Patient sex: F
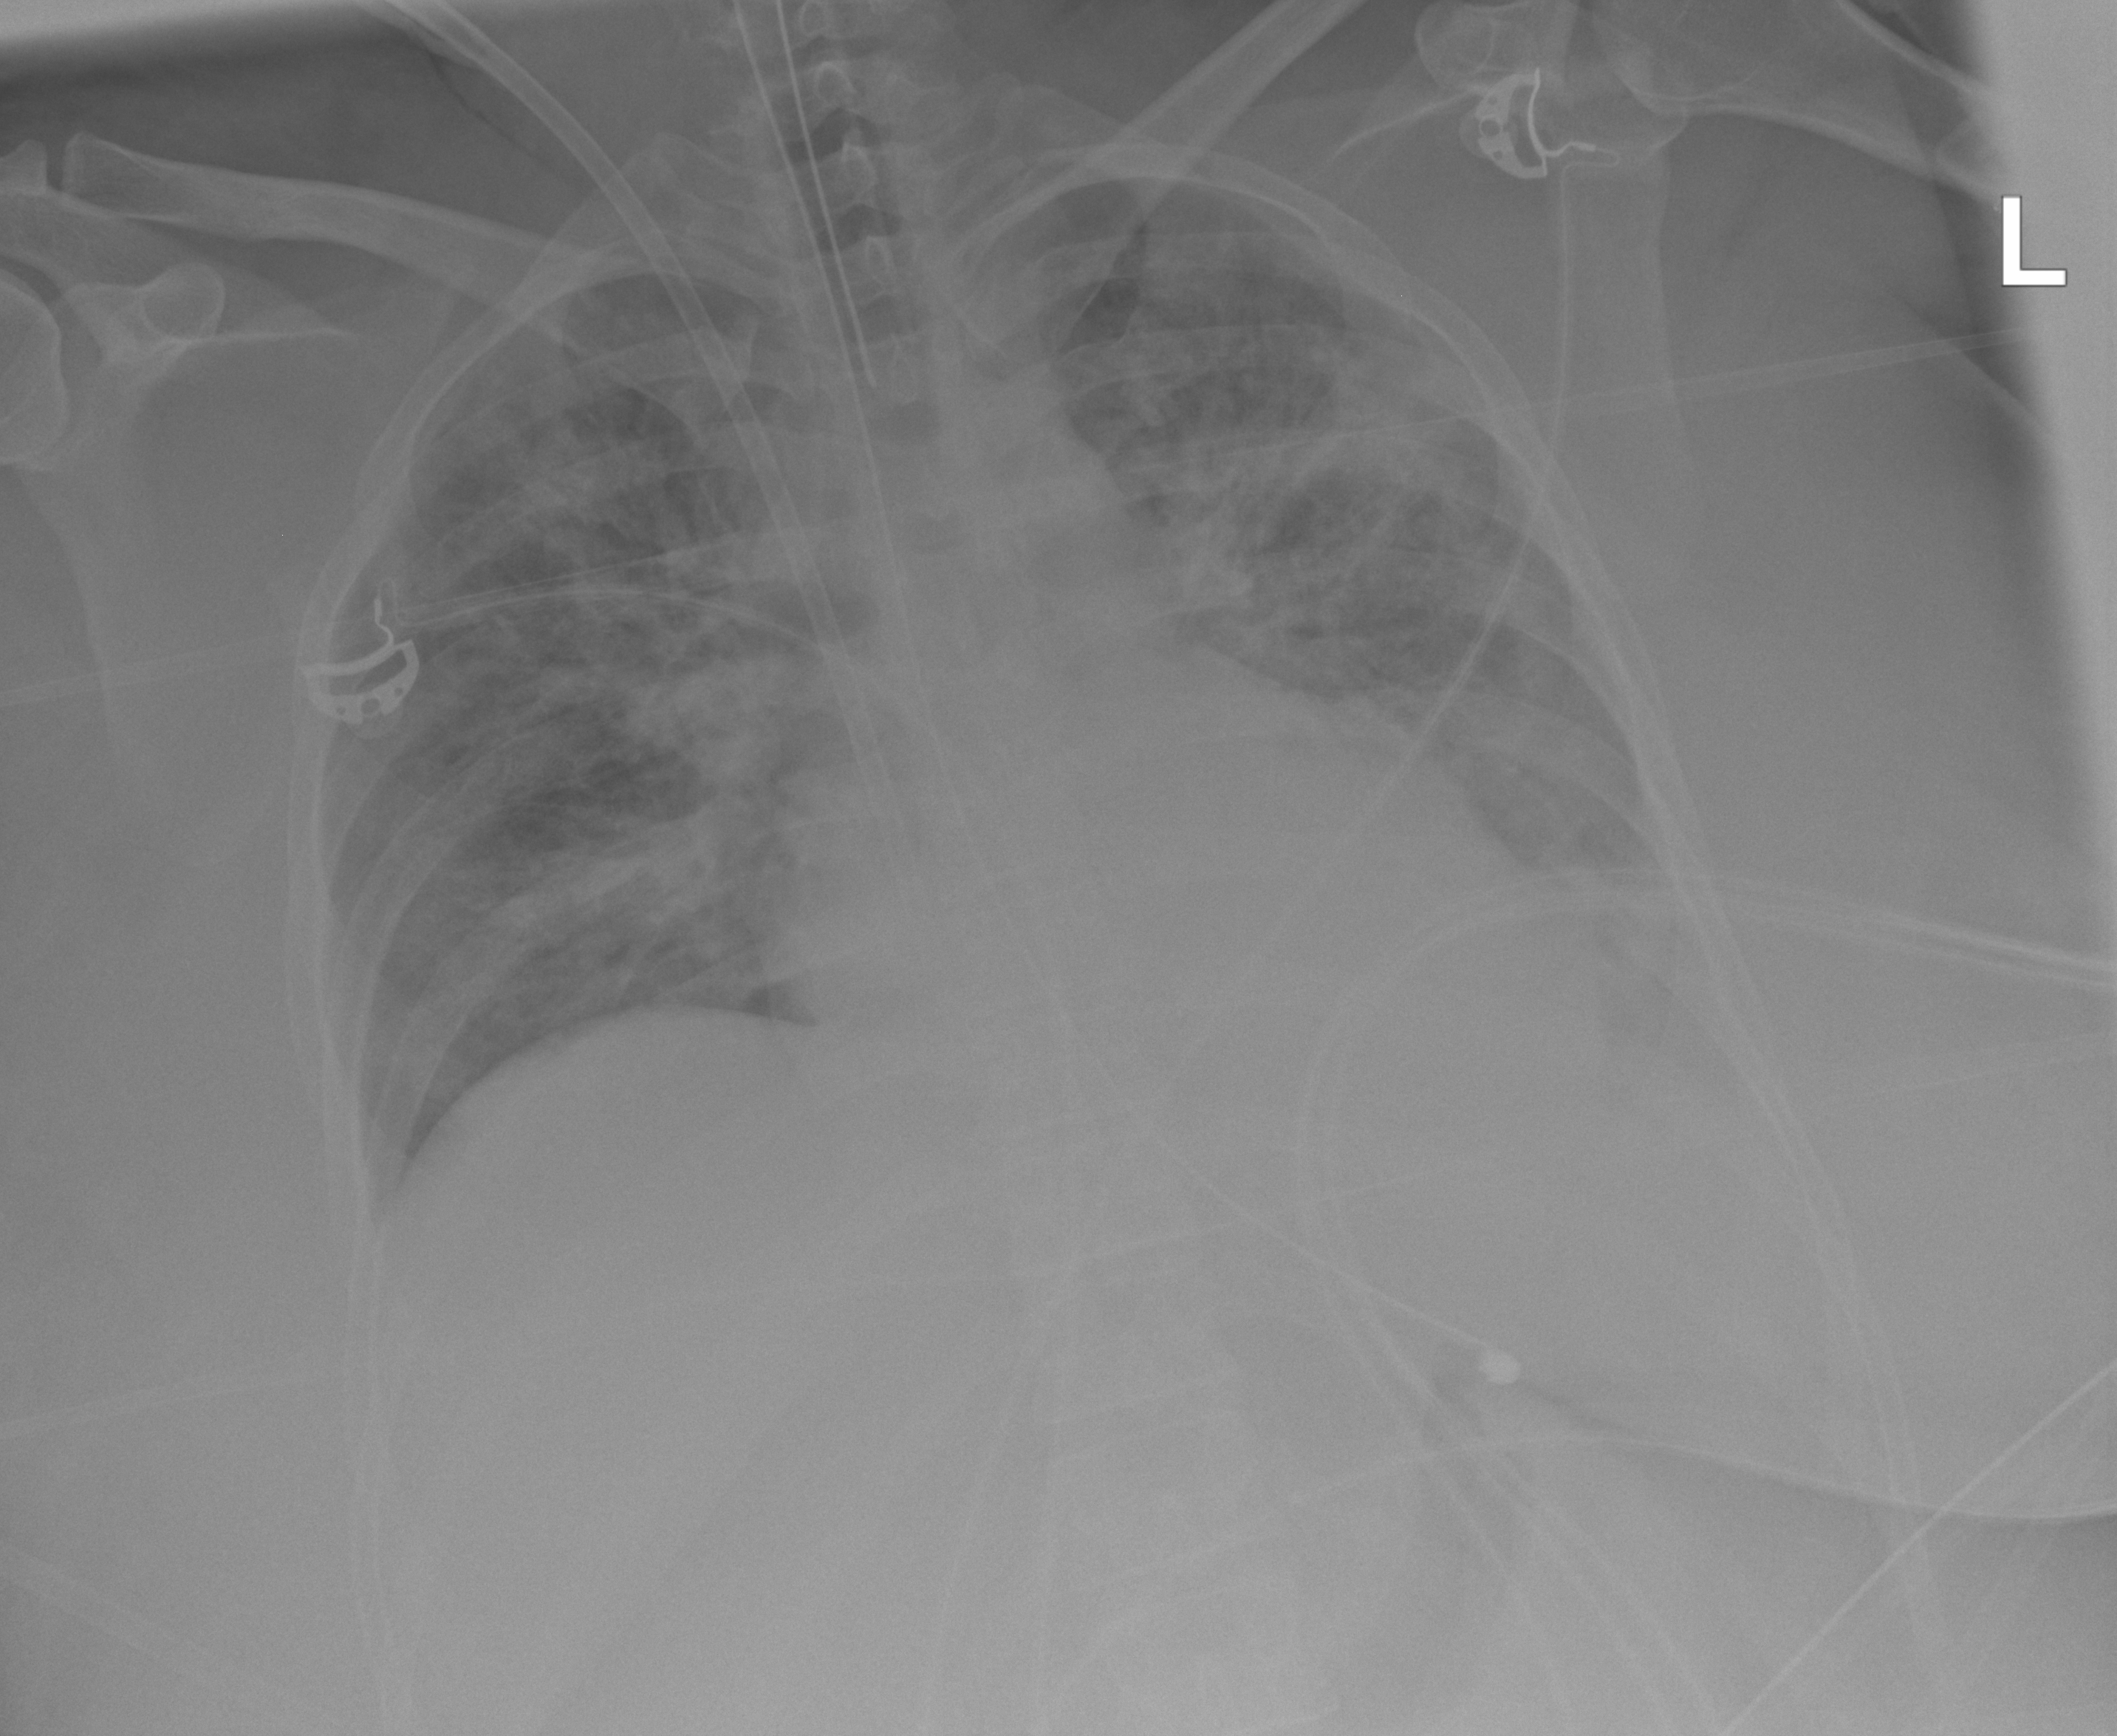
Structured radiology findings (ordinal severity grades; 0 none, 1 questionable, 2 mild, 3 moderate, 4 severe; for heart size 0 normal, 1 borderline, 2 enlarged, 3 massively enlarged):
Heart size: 1
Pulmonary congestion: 0
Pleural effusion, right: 0
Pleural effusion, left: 2
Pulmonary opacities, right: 3
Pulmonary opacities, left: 3
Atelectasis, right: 2
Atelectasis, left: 2